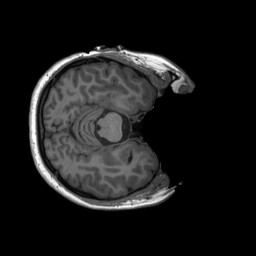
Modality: T1w
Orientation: axial
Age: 23
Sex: female
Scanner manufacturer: siemens
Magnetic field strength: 3 T
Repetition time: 2.3 s
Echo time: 0.00232 s